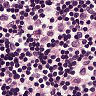
Metastatic tissue present: no